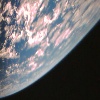
Label: cloud